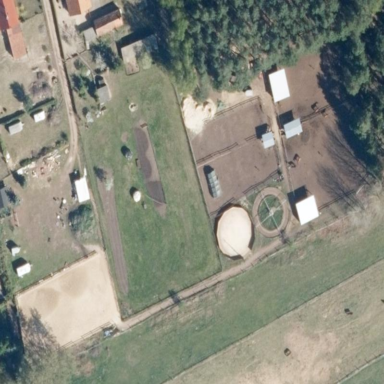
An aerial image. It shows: Farmyard area.